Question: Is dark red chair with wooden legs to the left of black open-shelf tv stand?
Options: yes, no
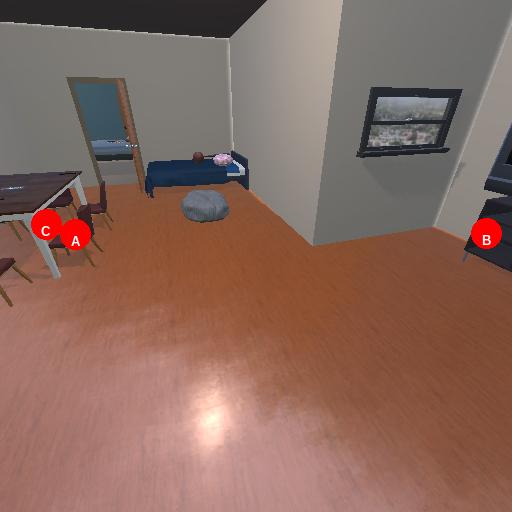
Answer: yes